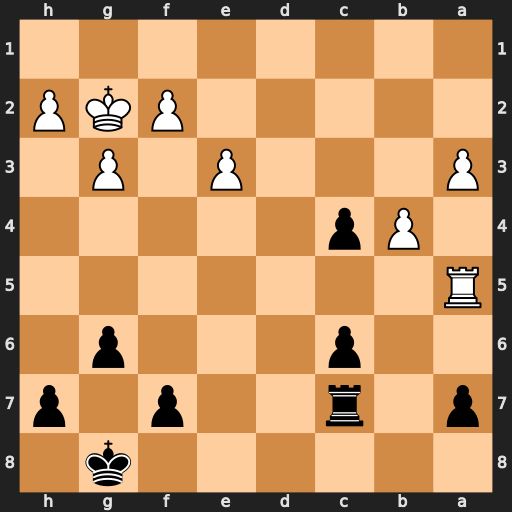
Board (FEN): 6k1/p1r2p1p/2p3p1/R7/1Pp5/P3P1P1/5PKP/8
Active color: b
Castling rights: -
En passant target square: -
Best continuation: c5 Kf1 c3